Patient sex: F
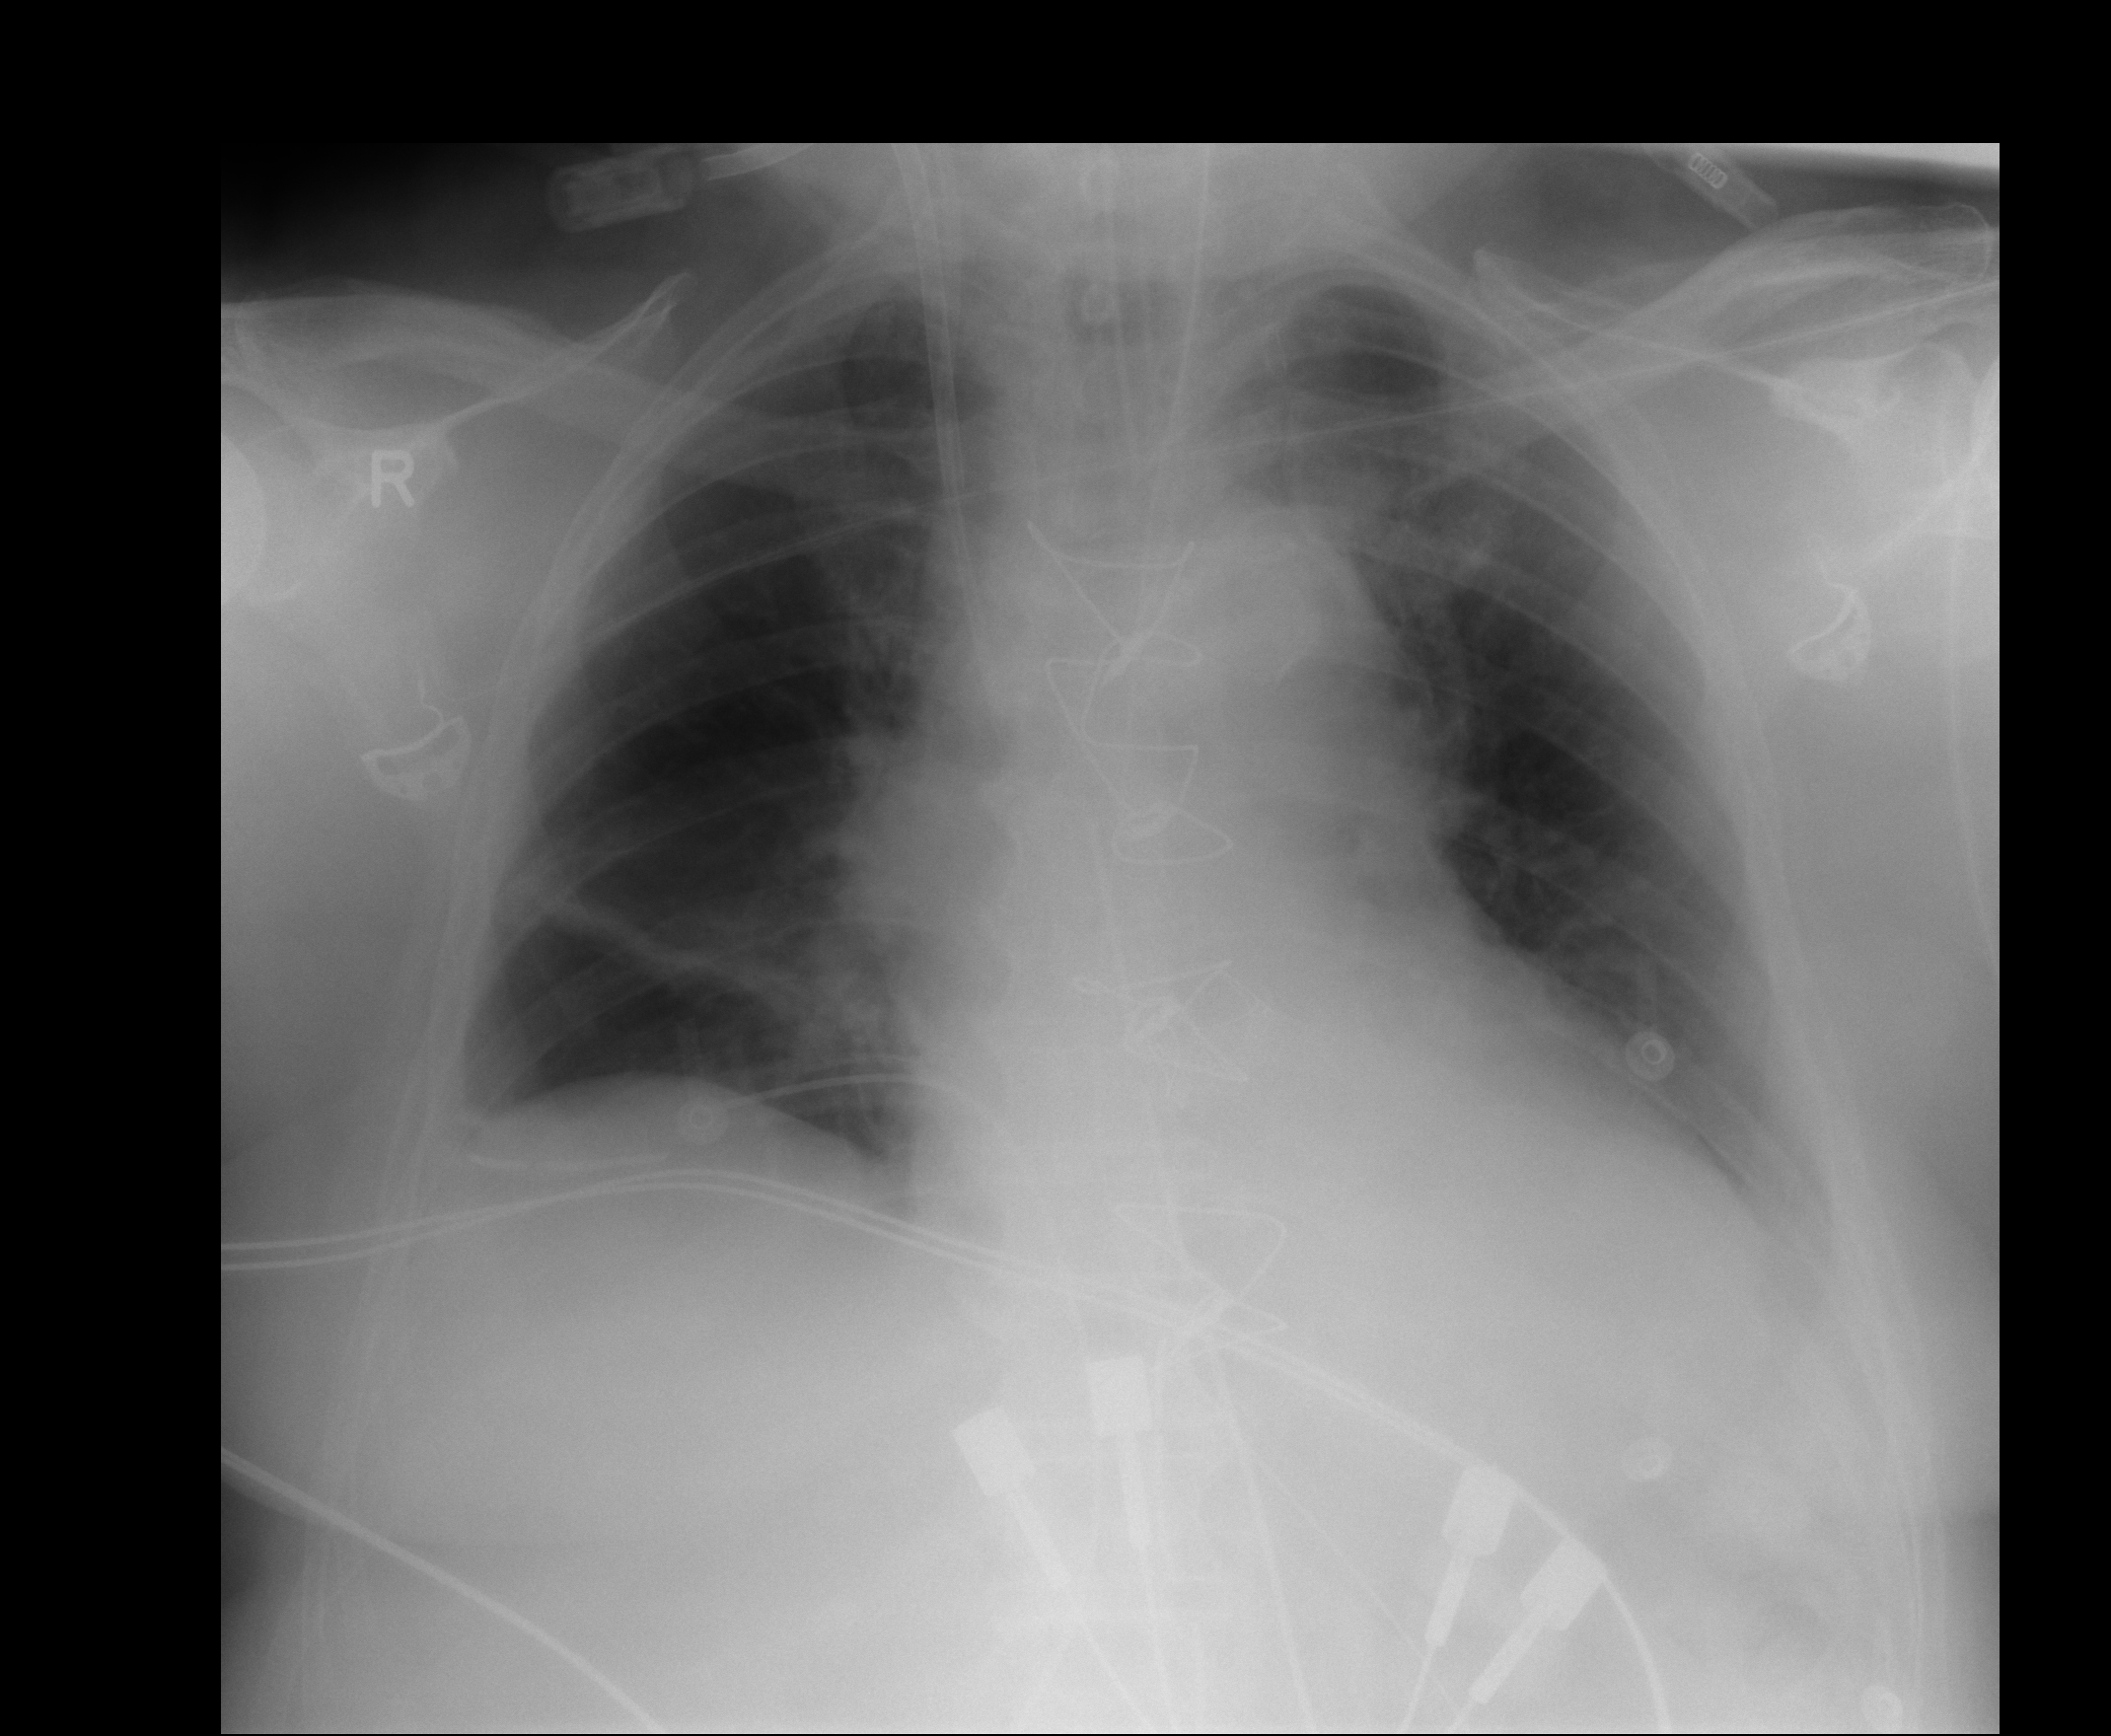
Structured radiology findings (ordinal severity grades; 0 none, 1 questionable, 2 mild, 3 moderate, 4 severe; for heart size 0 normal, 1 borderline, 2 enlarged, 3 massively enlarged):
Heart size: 0
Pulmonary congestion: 2
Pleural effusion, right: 1
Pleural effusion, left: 1
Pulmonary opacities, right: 0
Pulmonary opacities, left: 0
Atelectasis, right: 2
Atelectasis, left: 2